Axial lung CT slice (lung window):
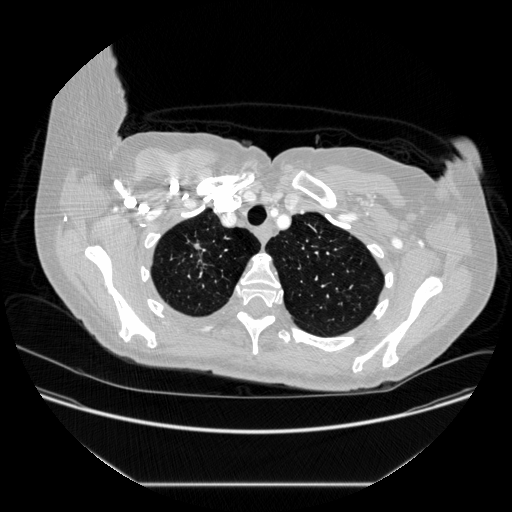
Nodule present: no